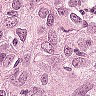
Metastatic tissue present: yes